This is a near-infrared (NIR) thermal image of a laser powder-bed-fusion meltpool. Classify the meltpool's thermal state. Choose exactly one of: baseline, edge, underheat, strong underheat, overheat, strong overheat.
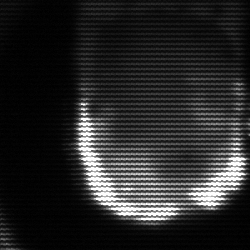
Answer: strong underheat